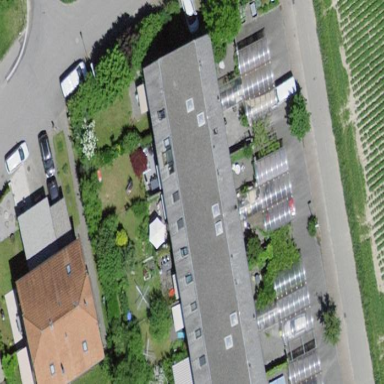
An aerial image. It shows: Terrace building.